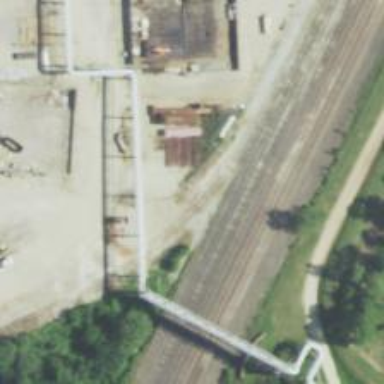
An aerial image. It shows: Railway siding for service.